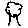
Label: tree